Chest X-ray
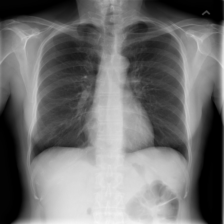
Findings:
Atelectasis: negative
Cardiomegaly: negative
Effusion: negative
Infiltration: negative
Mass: negative
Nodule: negative
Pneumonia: negative
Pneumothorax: negative
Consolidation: negative
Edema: negative
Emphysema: negative
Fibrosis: negative
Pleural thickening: negative
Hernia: negative